Aerial crown-view tile of a tropical tree (Barro Colorado Island, Panama), acquired 20250616:
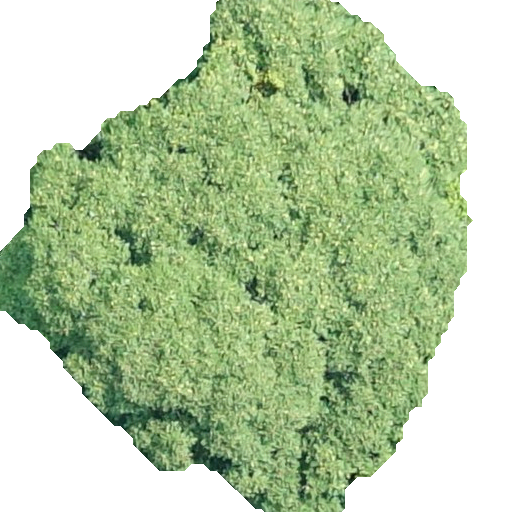
Species: Dipteryx oleifera
GBIF accepted scientific name: Dipteryx oleifera
Crown area: 242.797 m²